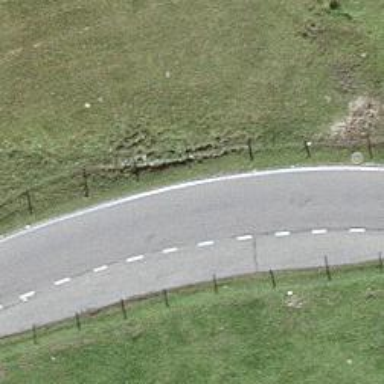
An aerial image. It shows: Passing place on the road.